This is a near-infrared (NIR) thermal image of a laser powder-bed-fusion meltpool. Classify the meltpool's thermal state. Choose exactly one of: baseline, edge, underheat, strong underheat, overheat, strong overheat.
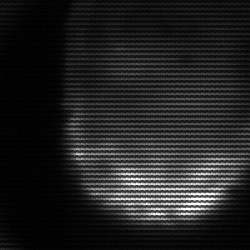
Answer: edge